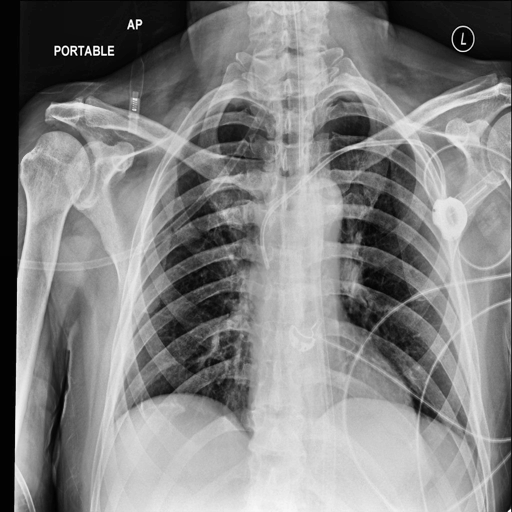
Finding: NORMAL